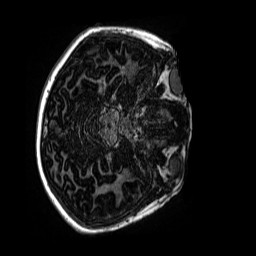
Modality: MP2RAGE
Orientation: axial
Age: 11
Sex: male
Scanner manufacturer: siemens
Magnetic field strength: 3 T
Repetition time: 4 s
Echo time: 0.00299 s